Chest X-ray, PA view. Patient: 41 years old, sex M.
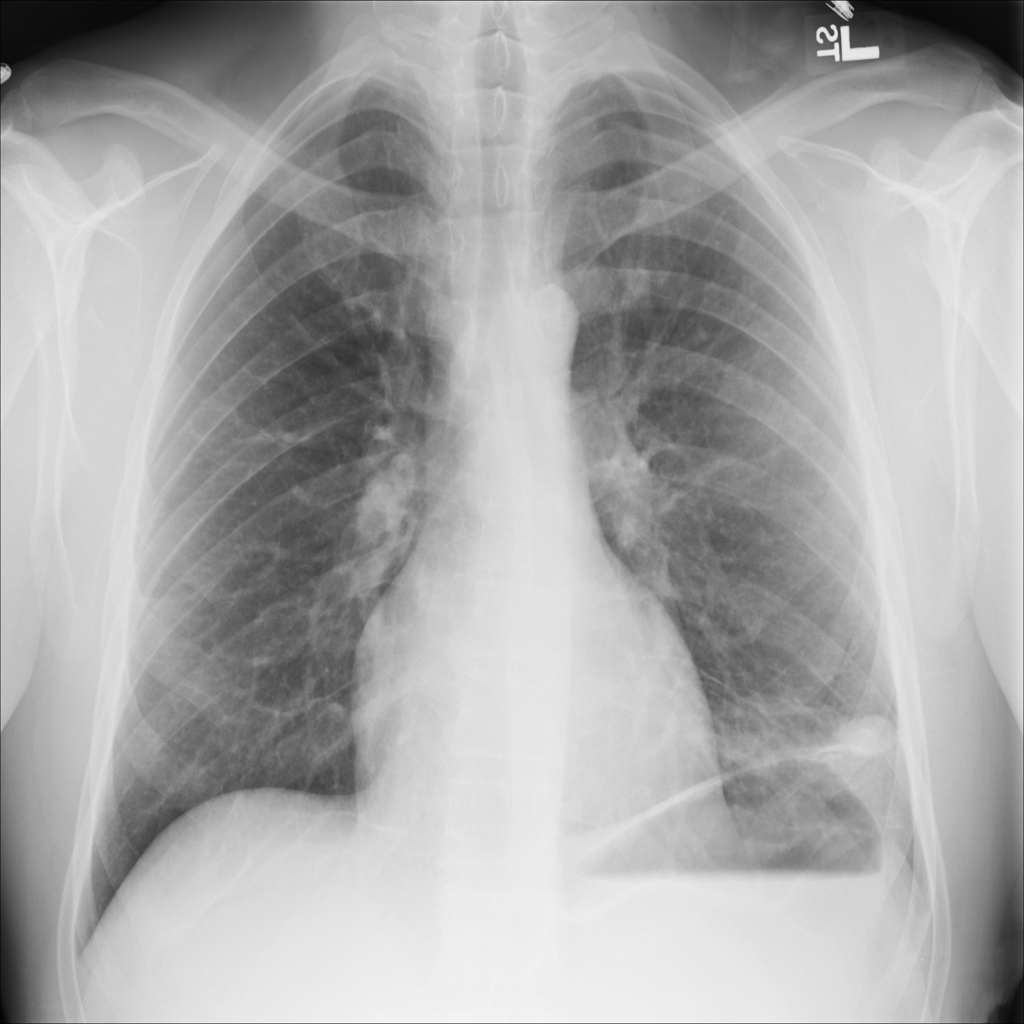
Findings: Pneumothorax